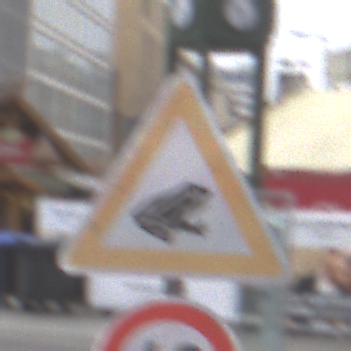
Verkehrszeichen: AmphibienwanderungLinks
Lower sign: Geschwindigkeit40
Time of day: MorningAfternoon
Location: Outdoor (Urban)
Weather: Overcast
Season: NotSpecified
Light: Natural